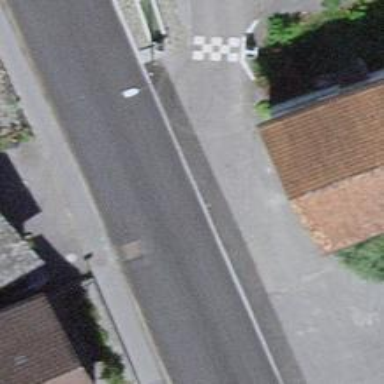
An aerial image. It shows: Uncontrolled zebra crossing on the road.